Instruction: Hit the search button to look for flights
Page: home
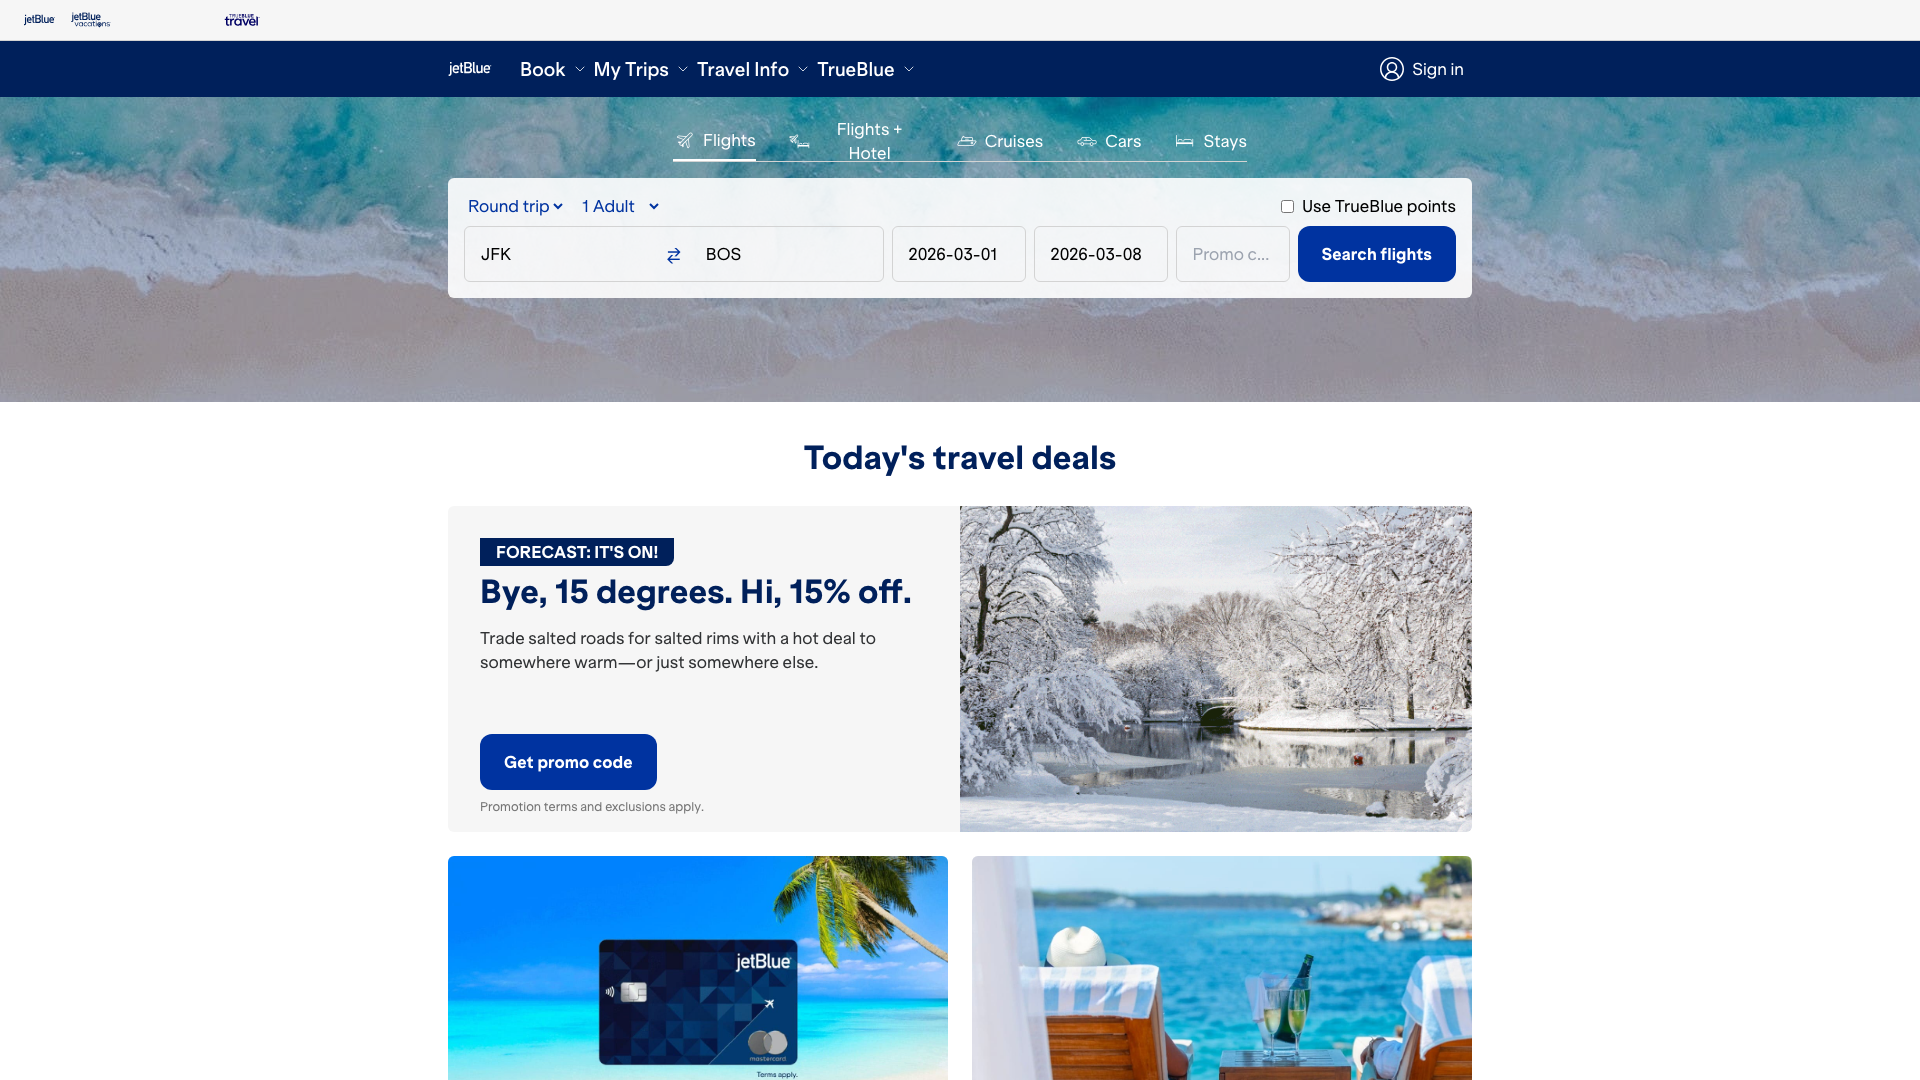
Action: click